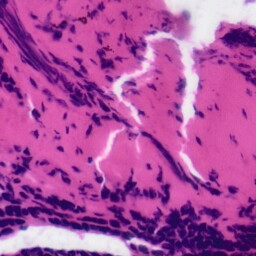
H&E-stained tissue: Tonsil